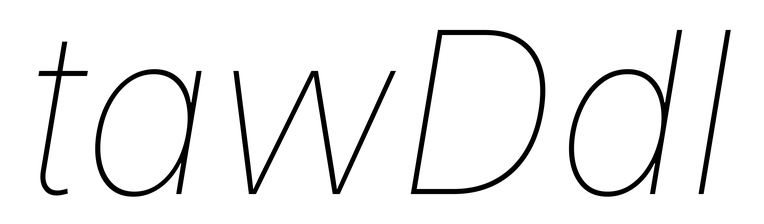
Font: Inter-Italic_Thin_Italic